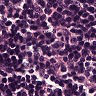
Metastatic tissue present: no